Question: i am currently building a pond flash application, and it has a water ripple effect , when it is rendered, the water ripple effect is not at my mouse position when in fact my function makes it draws on my mouse position. i did a show redraw region on the flash player and attached is the picture.does anyone know how to solve this problem?

'''
addEventListener(MouseEvent.MOUSE_MOVE,onMouseMoveTriggered);
addEventListener(MouseEvent.MOUSE_DOWN, onMouseDownTriggered);
private function onMouseMoveTriggered(e:Event):void {
if (canPlay)
{
waterMovementSound.play();
canPlay = false;
soundTimer.start();
}
myRippler.drawRipple(stage.mouseX, stage.mouseY, 10, 0.9);
//evt.stageX
//evt.stageY
}
private function onMouseDownTriggered(e:Event):void {
myRippler.drawRipple(stage.mouseX,stage.mouseY, 10, 0.9);
stage.mouseX;
stage.mouseY;
}
'''
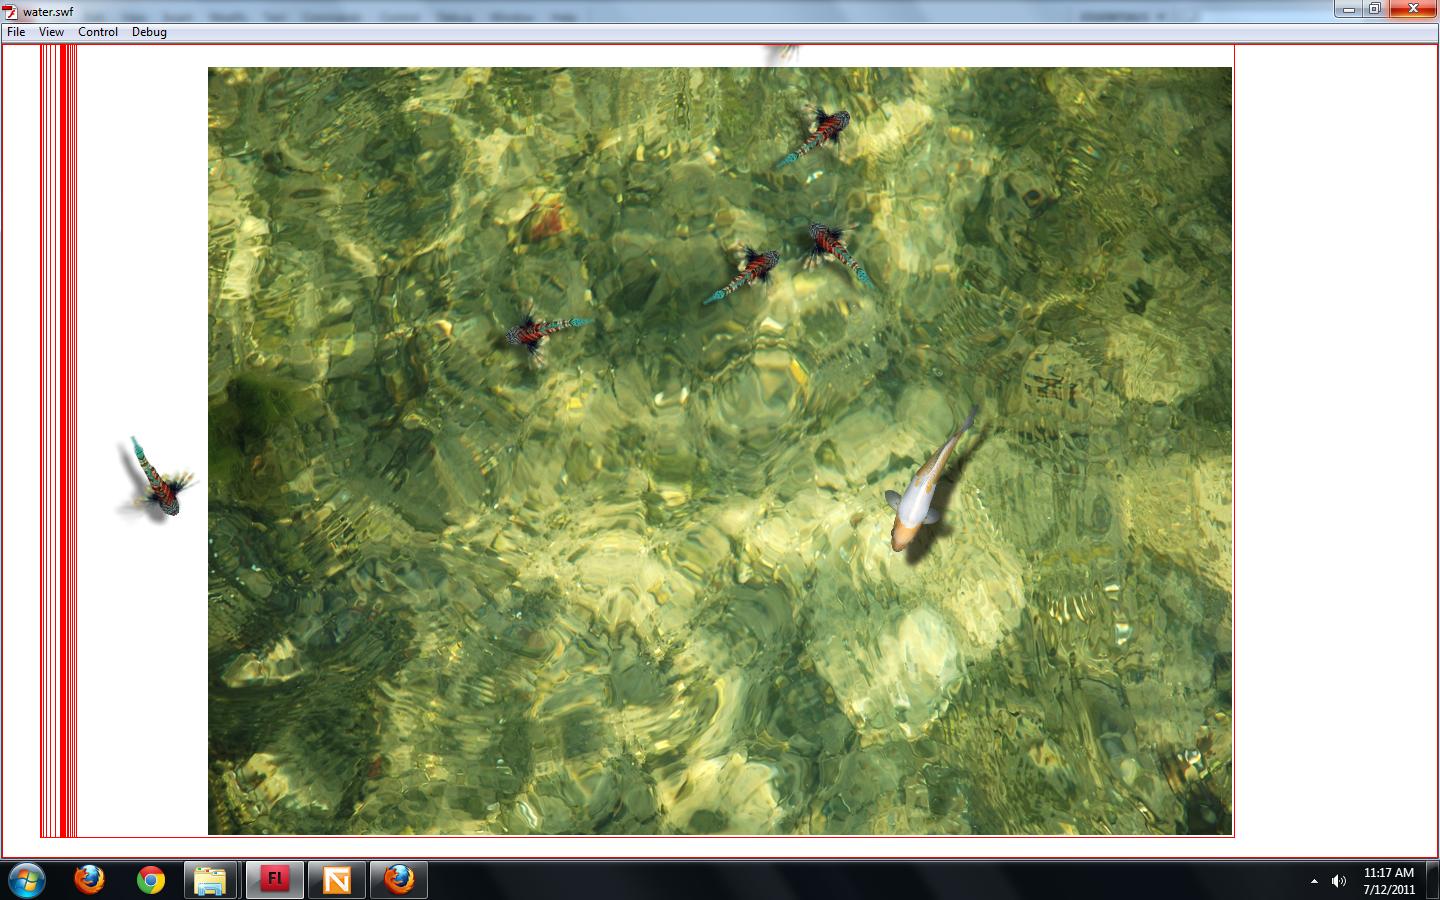
Answer: I found a work around to this problem, the effects only move out of place when my fishes are swimming towards a random x,y point near to the canvas max Y and max X, so i reduced the generated random XY values for the fishes to swim to by much lesser than max Y and max X, therefore it wont swim close to the edges.